Interaction volume radius: 10 \u00c5
Interaction volume height: 15 \u00c5
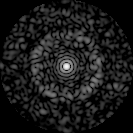
Disorder parameter: 0.8241